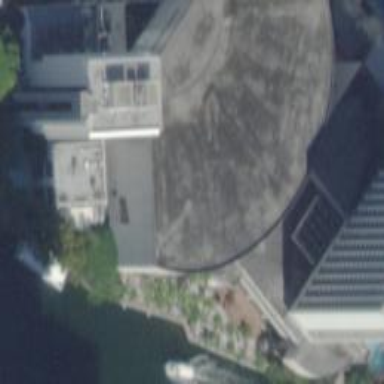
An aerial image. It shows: Conference centre.